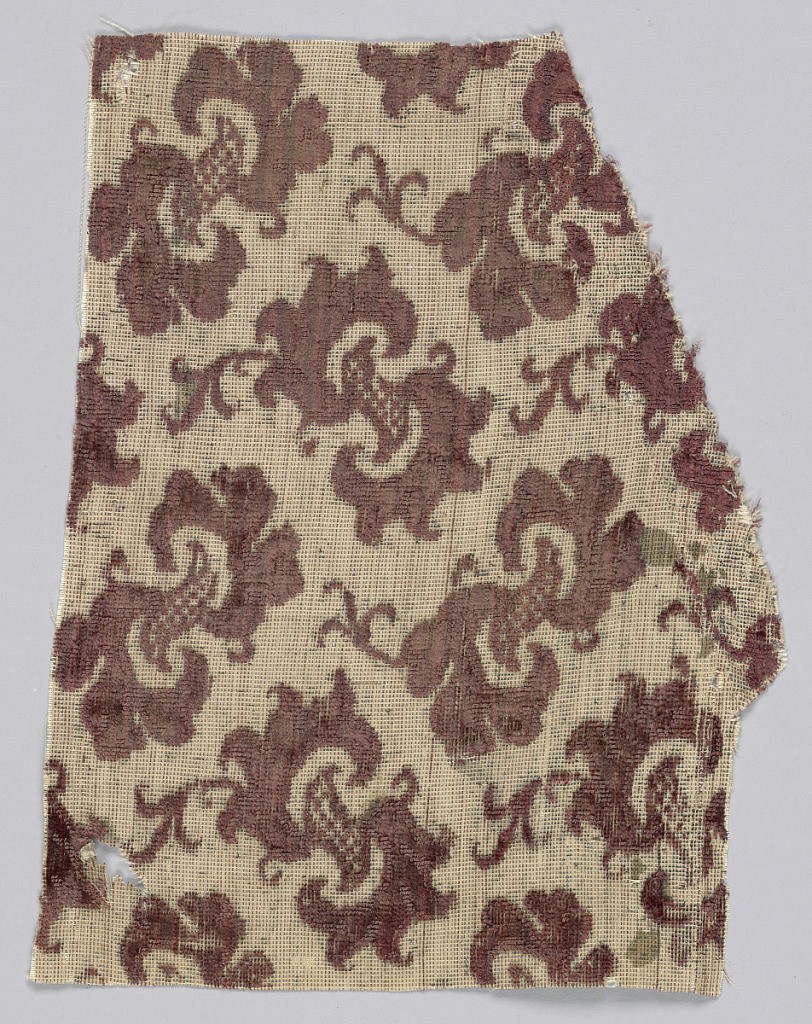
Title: Fragment
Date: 17th century
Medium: silk, metallic thread Technique: cut and uncut supplementary warp pile (velvet) with supplementary weft
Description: Fragment of purple cut and uncut velvet on silk ground originally heavily shot with silver metal thread. Design of a small branch with two leaves curving in opposite directions. Horizontal rows of design turn alternately left and right.